Field crop: maize
Growth stage: 1
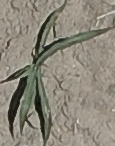
Species: sorghum